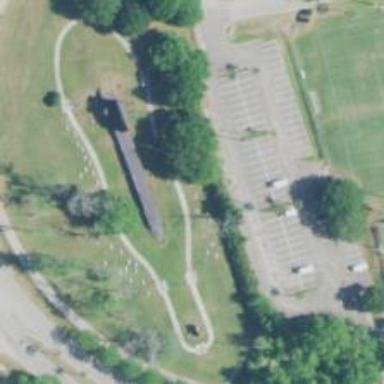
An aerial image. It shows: Historic memorial.